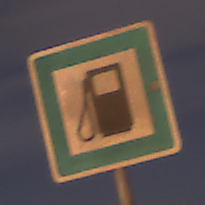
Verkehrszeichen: Tankstelle
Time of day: Night
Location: Outdoor (Suburban)
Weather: PartlyCloudy
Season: NotSpecified
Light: Artificial